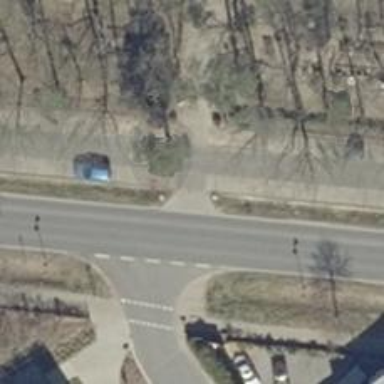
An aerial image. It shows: Service road.